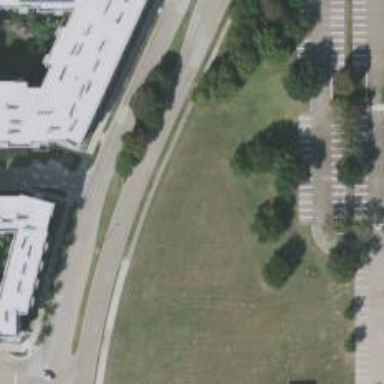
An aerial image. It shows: Tertiary road with separate sidewalk.